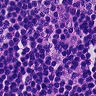
Metastatic tissue present: no